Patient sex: M
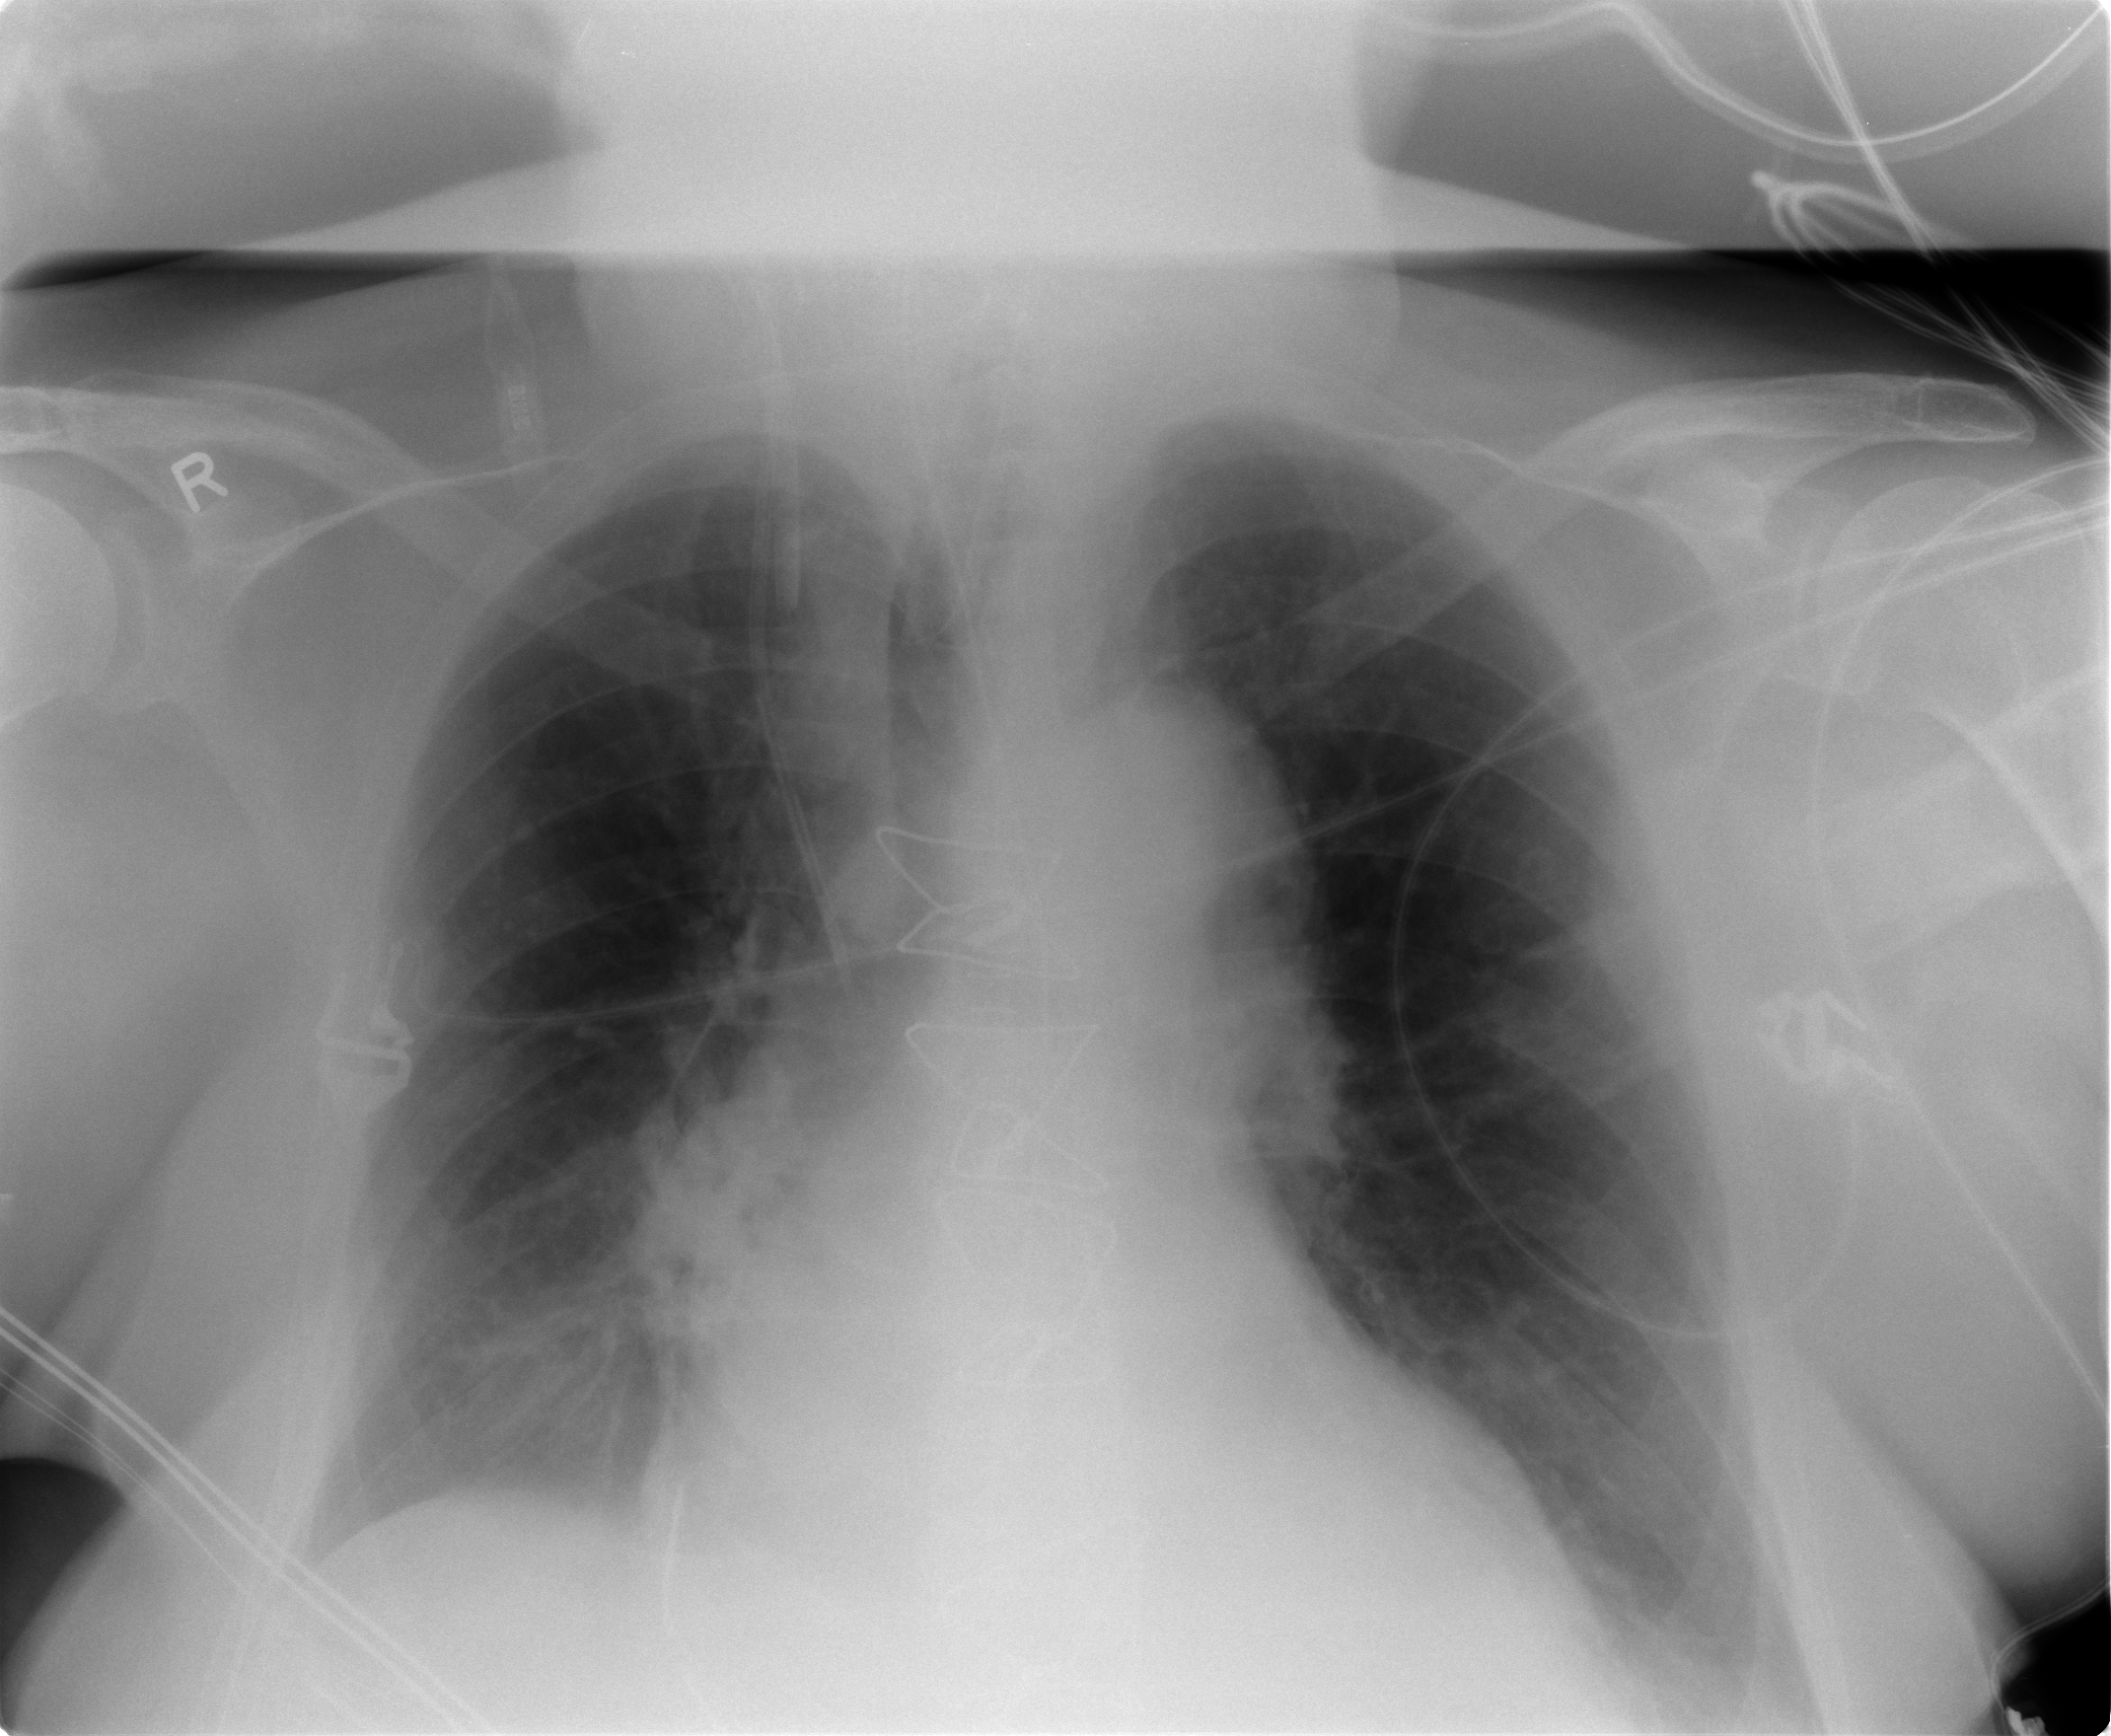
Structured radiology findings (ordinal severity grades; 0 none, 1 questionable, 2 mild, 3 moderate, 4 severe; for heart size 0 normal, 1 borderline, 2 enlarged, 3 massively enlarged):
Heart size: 0
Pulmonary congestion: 1
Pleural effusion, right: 0
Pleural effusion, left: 0
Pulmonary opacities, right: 0
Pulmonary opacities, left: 0
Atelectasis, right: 2
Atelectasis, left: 2